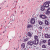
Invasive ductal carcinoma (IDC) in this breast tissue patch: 0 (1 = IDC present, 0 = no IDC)